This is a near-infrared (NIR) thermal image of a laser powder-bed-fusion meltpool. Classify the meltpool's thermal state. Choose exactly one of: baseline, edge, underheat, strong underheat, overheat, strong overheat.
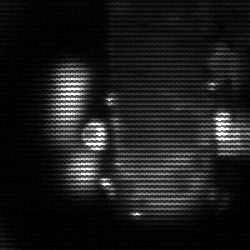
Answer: strong underheat